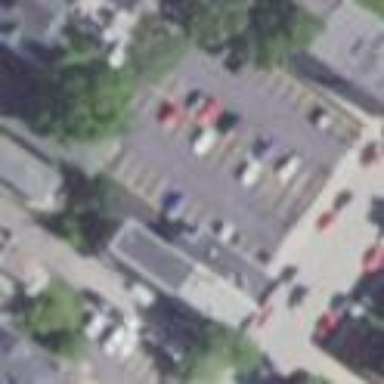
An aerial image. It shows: Retail area.